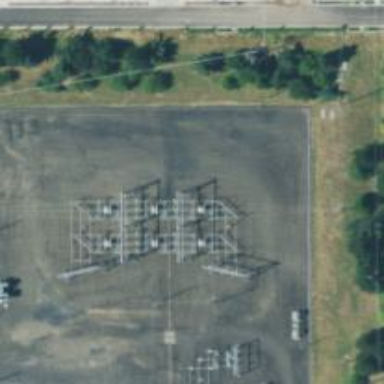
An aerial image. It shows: Switch used for power control.